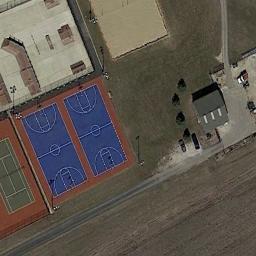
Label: basketball_court